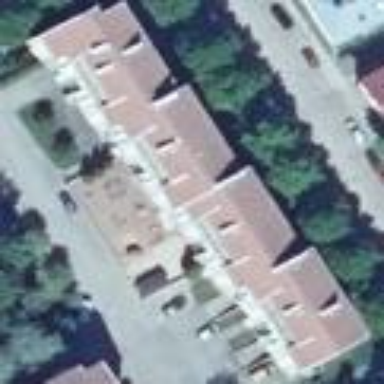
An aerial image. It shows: Gabled roof apartments building with dark salmon eternit roofing. The building itself is dark sea green in color.